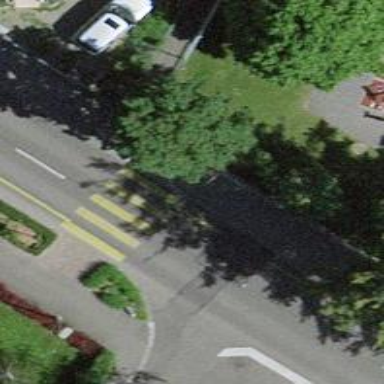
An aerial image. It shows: Uncontrolled zebra crossing on the road.